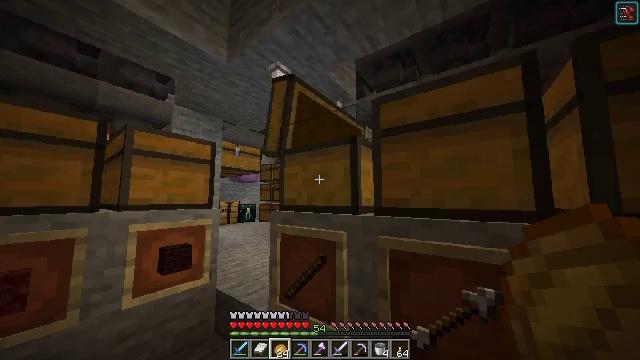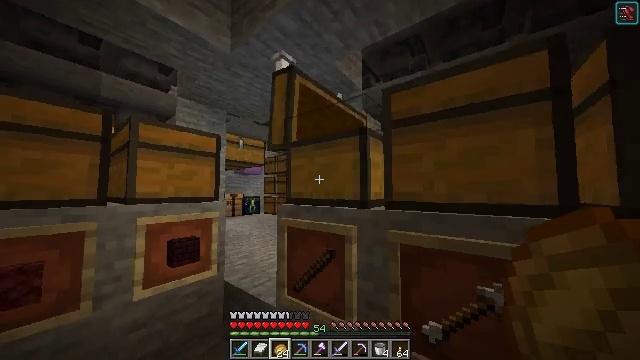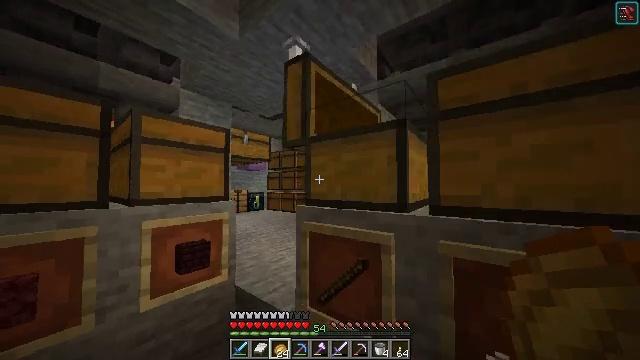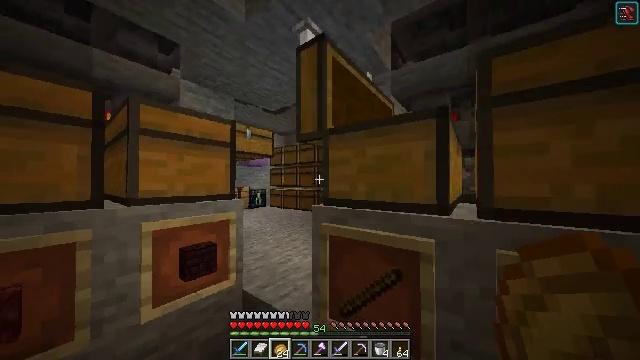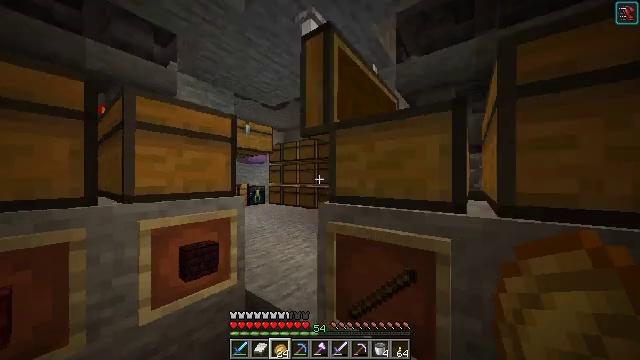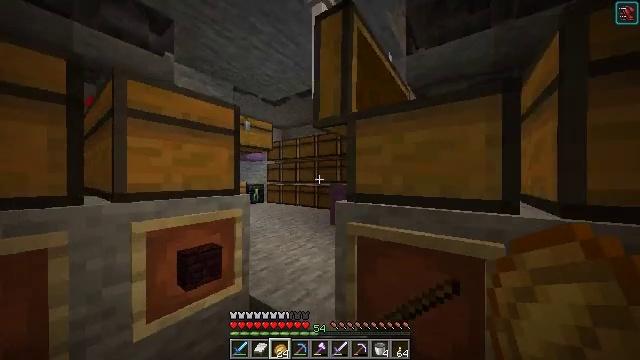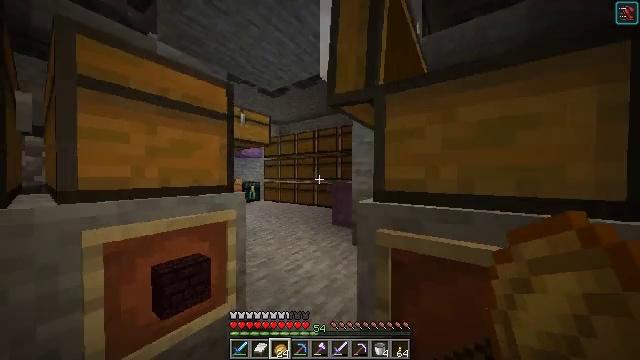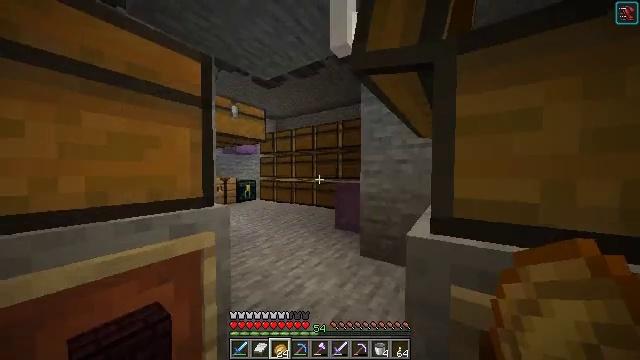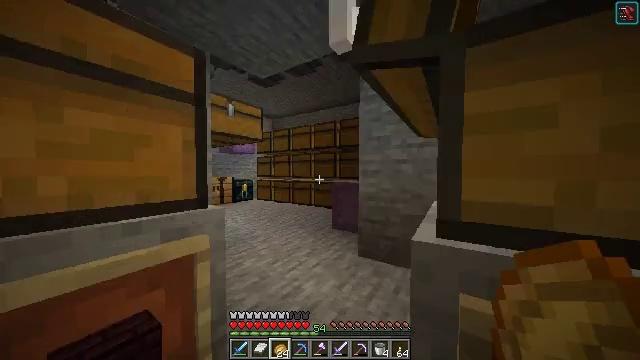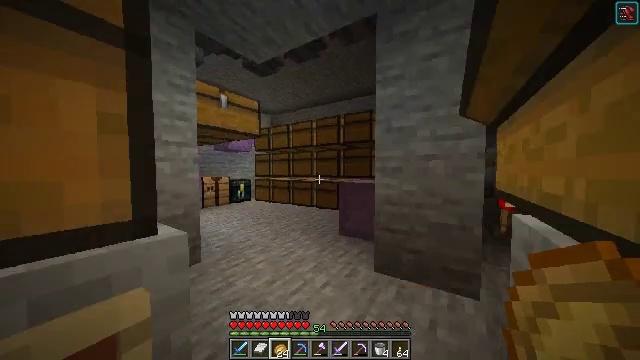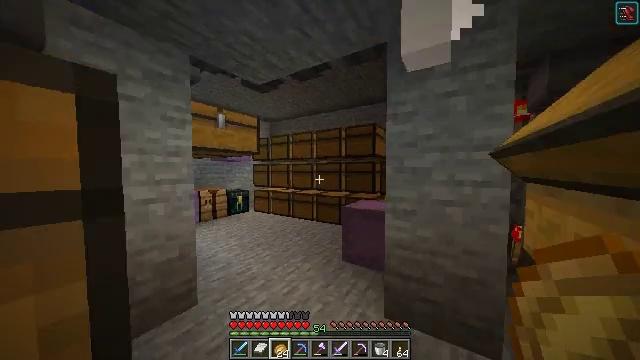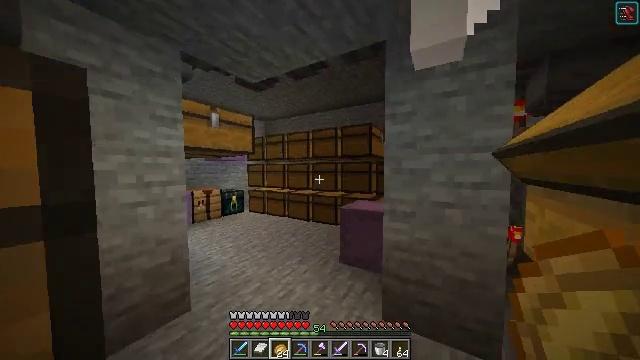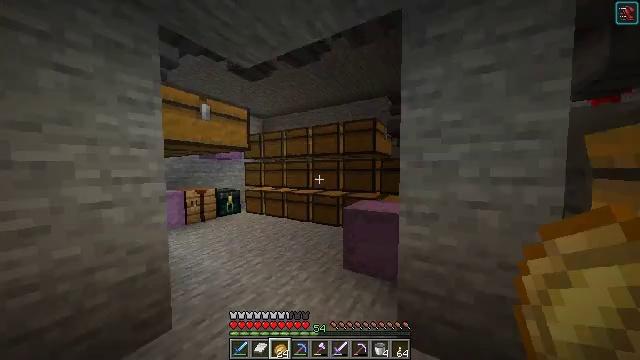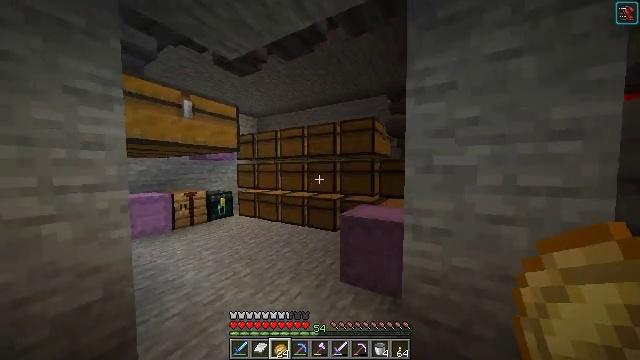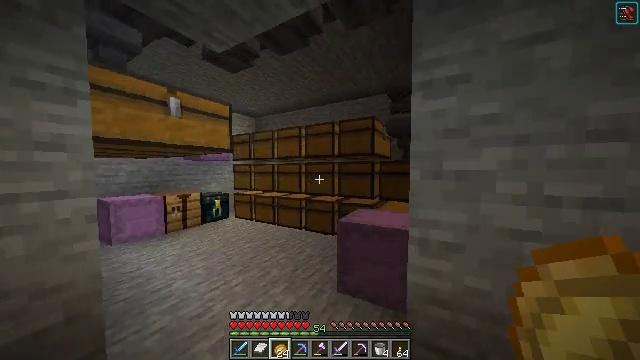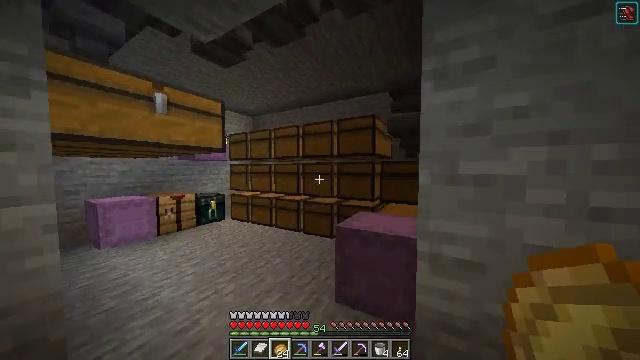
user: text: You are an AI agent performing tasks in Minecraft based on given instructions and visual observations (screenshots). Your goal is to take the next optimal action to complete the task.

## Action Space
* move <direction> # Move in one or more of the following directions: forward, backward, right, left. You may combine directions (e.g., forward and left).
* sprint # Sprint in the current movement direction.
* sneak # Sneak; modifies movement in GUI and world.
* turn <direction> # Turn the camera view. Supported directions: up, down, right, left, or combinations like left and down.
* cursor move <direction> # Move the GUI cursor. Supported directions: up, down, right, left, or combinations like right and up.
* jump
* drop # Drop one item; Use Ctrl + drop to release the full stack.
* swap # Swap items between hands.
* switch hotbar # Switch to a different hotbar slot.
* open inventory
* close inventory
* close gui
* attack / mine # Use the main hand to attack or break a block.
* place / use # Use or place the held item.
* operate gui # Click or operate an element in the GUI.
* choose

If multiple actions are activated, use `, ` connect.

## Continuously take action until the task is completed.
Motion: motion action
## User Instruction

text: Remove a clay ball from the inventory.
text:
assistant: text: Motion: move forward and move left, turn down
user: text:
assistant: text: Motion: move forward and move left, turn down
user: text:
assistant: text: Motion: move forward and move left, turn down
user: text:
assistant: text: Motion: move forward and move left
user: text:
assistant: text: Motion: move forward
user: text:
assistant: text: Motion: move forward, turn right
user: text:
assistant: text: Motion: move forward
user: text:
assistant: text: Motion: move forward
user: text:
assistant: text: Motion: move forward
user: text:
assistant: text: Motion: move forward
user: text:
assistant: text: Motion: move forward, turn right
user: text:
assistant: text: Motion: move forward
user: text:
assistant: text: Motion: move forward
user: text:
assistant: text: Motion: move forward
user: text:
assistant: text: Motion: move forward
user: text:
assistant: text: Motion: move forward
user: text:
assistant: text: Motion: move forward
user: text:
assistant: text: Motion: move forward and move left
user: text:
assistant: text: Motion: move forward and move left
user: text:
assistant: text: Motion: move forward and move left
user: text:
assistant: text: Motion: move forward and move left
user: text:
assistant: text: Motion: move forward and move left
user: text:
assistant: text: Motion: move forward and move left
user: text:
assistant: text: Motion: move forward and move left, turn right
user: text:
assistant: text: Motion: move forward and move left, turn right and up
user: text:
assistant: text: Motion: move forward, turn left and up
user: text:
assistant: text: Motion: move forward
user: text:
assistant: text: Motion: move forward and move left, turn left and up
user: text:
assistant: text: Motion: move forward and move left
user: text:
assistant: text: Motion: move forward and move left